Current action and preconditions to check: trajectory_clear

Your task: For each precondition in the list above, predict whether it will hold at this action.

Consider the current scene as observed from the mobile robot's camera, and analyze the predicted future states of all dynamic agents (e.g., people, animals, vehicles, or any moving entities) within the NEXT SECOND.

IMPORTANT: Only answer "very likely" if you are absolutely certain—based on strong, clear evidence—that a dynamic agent will violate the precondition in the predicted future state. Do NOT answer "very likely" for unlikely, ambiguous, or low-probability risks.

Ask yourself for each precondition: Is there a high probability, with clear and convincing evidence, that the predicted future states of any dynamic agent will interfere with the predicted future state of the currently executing action within the NEXT SECOND, causing that precondition to fail?

Assess the risk level based on these predictions. Use "likely" or "very likely" if motions create a clear risk of interference.

Use "neutral" or "improbable" if agents are nearby but their predicted paths are clearly diverging or non-conflicting.

Failure Risk Categories: "very improbable", "improbable", "neutral", "likely", "very likely"

Answer Format: Output ONLY the probability_of_failure value from these categories: "very improbable", "improbable", "neutral", "likely", "very likely"

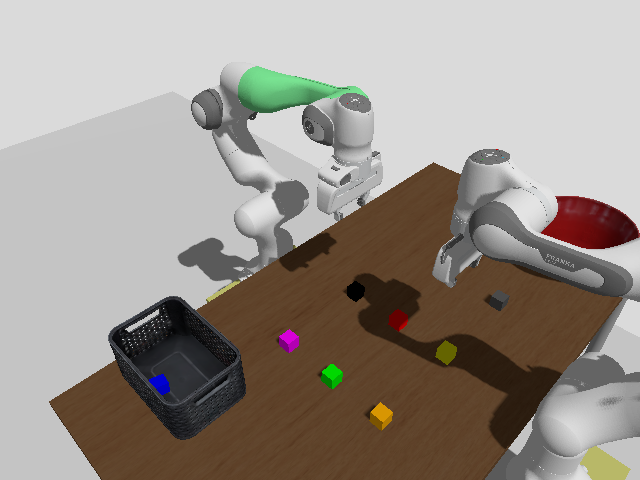

Answer: very improbable